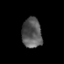
Tissue: prostate
Cell type: T cells
Senescence score: 0.8888
Nuclear area (px): 583
Mean DAPI intensity: 87.029